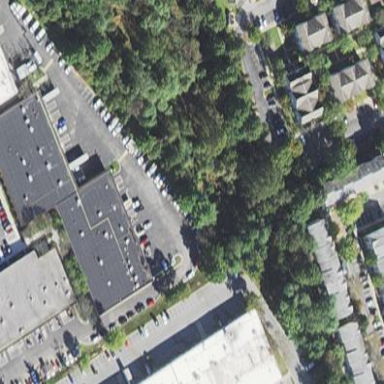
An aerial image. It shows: Commercial building.